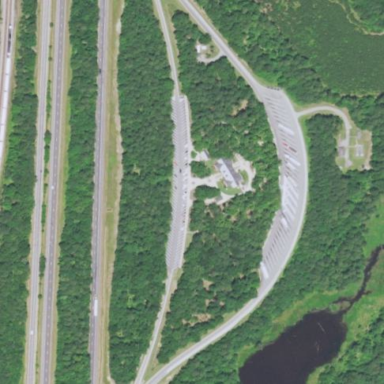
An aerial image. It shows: Rest area on the road.